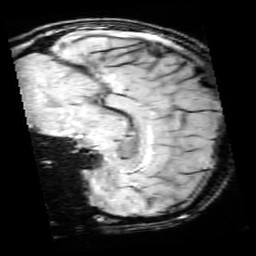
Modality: SWI
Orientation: sagittal
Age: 13
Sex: male
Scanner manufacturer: siemens
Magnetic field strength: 3 T
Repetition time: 0.027 s
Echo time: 0.02 s